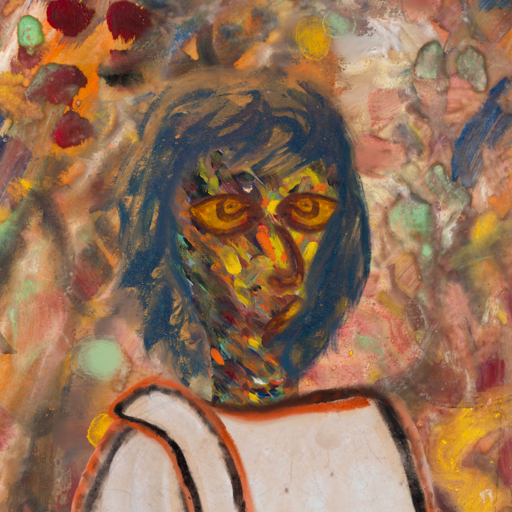
Background: Mother_And_Son_Mother, Head And Neck Side: An_Impression, Face Side: Comrade, Bust: Roy_Bahadur, Hair Side: In_The_Sun, Head Accessory: Blank, Second Necklace: Blank, Necklace: Blank, Baby: Blank